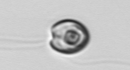
Label: flagellate_morphotype1